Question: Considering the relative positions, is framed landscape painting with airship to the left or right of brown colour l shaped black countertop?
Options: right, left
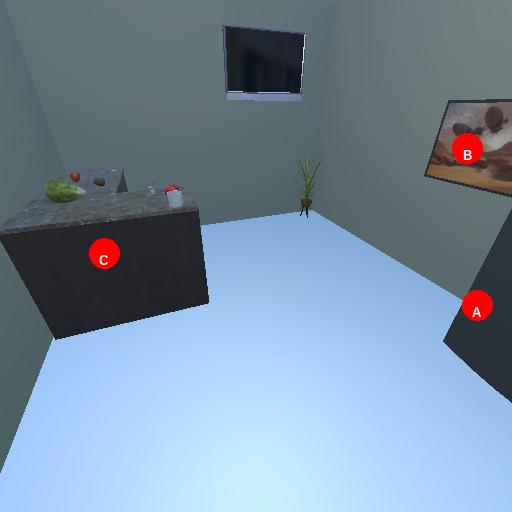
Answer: right